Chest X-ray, PA view. Patient: 35 years old, sex M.
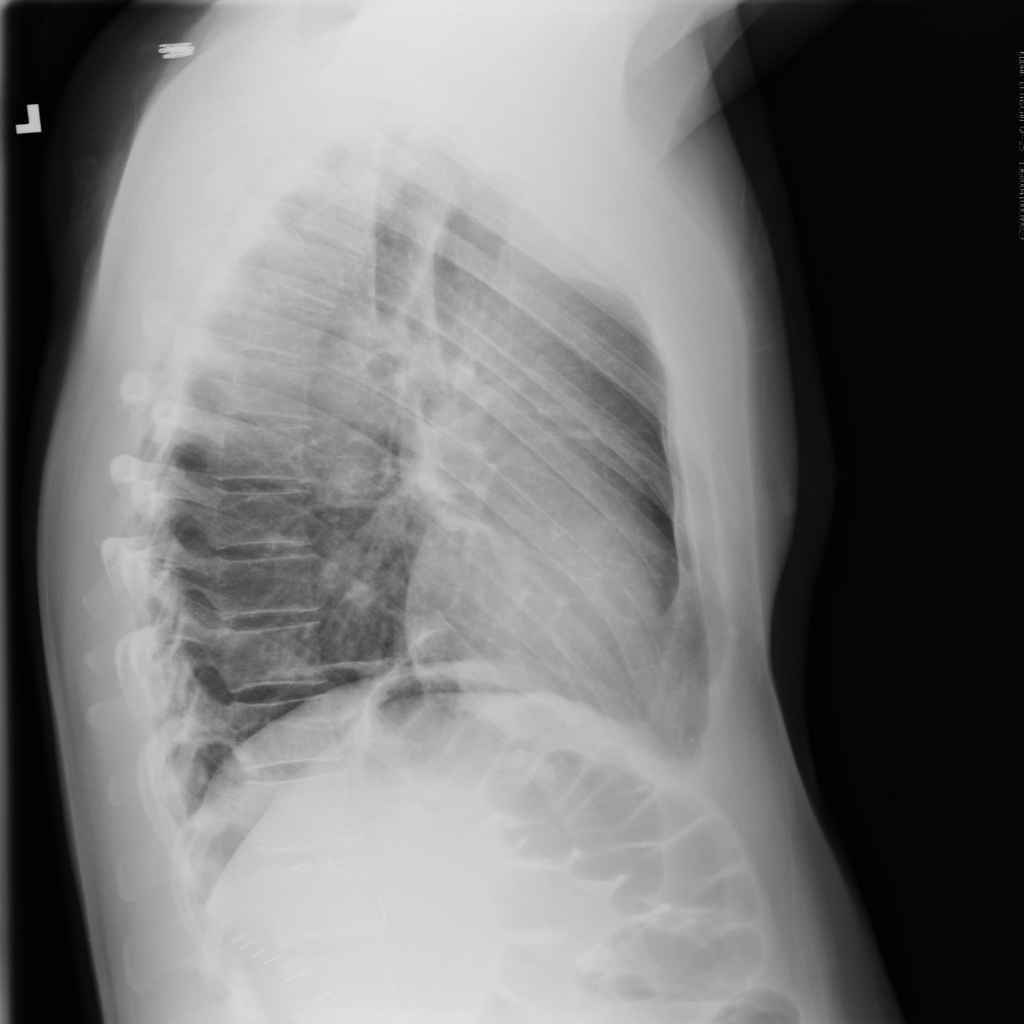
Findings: No Finding